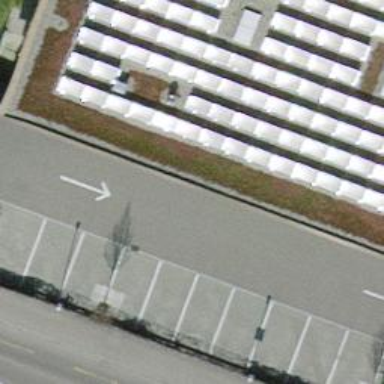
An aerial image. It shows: Bicycle parking area with wall loops for securing bikes.